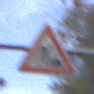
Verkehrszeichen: Arbeitsstelle
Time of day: MorningAfternoon
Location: Outdoor (Urban)
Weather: PartlyCloudy
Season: NotSpecified
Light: Natural